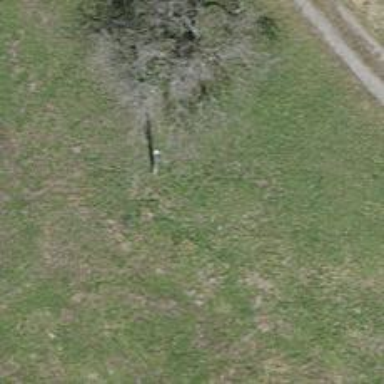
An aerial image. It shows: Power pole.